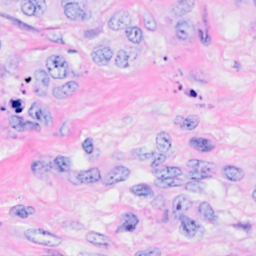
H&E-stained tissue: Breast